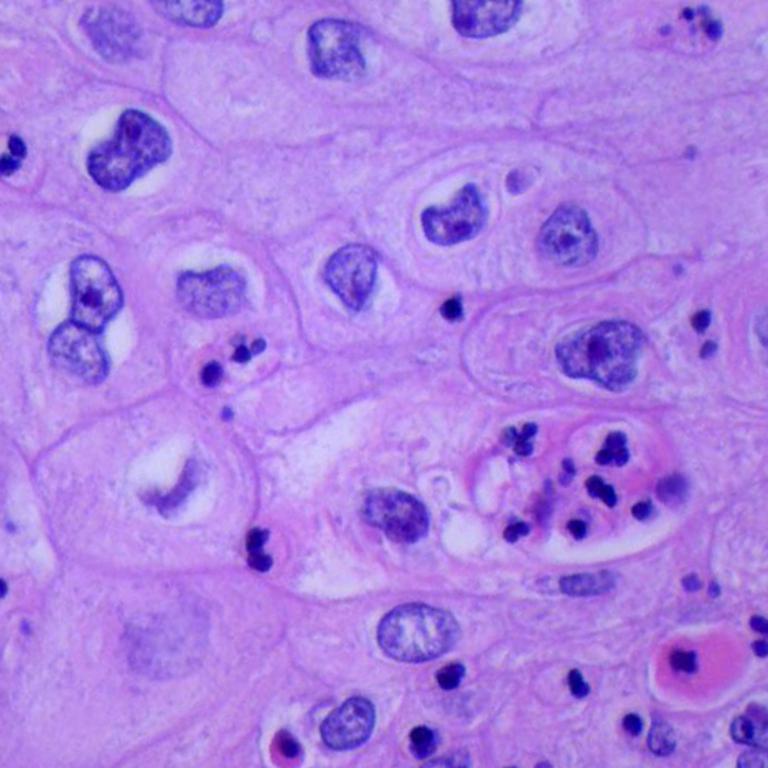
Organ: lung
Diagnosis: squamous carcinomas